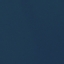
Label: SeaLake